五年级 · 立体几何学
如图是一个长方体的其中四个面, 这个长方体的表面积是（）。

5厘米

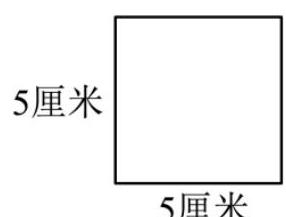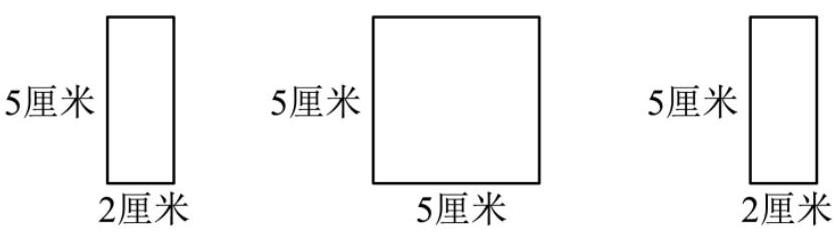
A. 50 平方厘米
B. 20 平方厘米
C. 70 平方厘米
D. 90 平方厘米

答案: D
解析: 解D

【分析】根据长方体的四个面的数据可得: 长方体的长为 5 厘米, 宽为 5 厘米, 高为 2 厘米, 再根据长方体的表面积 $=($ 长 $\times$ 宽 + 长 $\times$ 高 + 宽 $\times$ 高 $) \times 2$, 代入数据即可解答。

【详解】 $(5 \times 5+5 \times 2+5 \times 2) \times 2$

$=(25+10+10) \times 2$

$=45 \times 2$

$=90$ (平方厘米)

故答案为: $\mathrm{D}$

【点睛】此题主要考查长方体的表面积公式的灵活运用, 关键是确定长方体的长、宽、高。